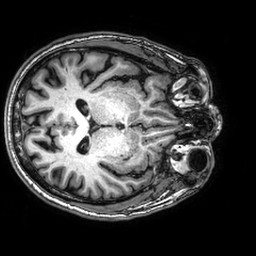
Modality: T1w
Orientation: axial
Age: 64
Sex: male
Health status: healthy